Question: Is there any control that can be used for drawing a diagram like this in winapi32 controles?
in not do you have any idea how can I draw one?

(something like this!)
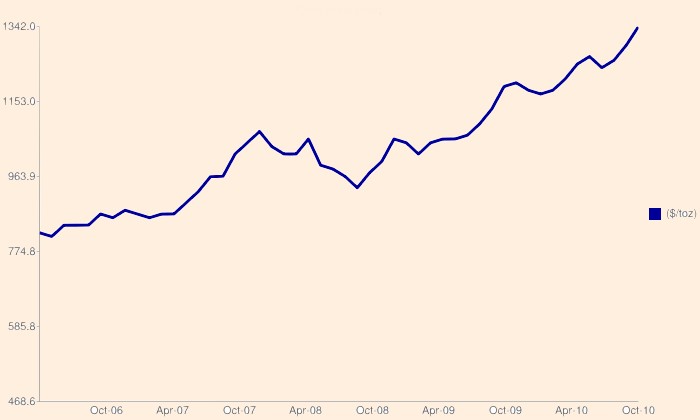
Answer: You definitely should search for any kind of such library at <URL>:
> - - - - - - -
Another option is to use or components. Very good example of first one is "<URL> facility in Windows is very powerful.
Also, see "<URL>". The library contains a lot of different plots and surfaces.
But, again, it's only about GDI. is to use DirectX or OpenGL. For the latter you should definitely try <URL> which:
> is a cross-platform multimedia library designed to provide low level access to audio, keyboard, mouse, joystick, 3D hardware via OpenGL, and 2D video framebuffer.
As you can see it's a crossplatform library.
Good SO questions to get familiar with are:
- <URL>
I forgot to mention "<URL> and a huge set of libraries to link with your projects. You can build MFC applications with its help both in MSVS 2008 and MSVS 2010.